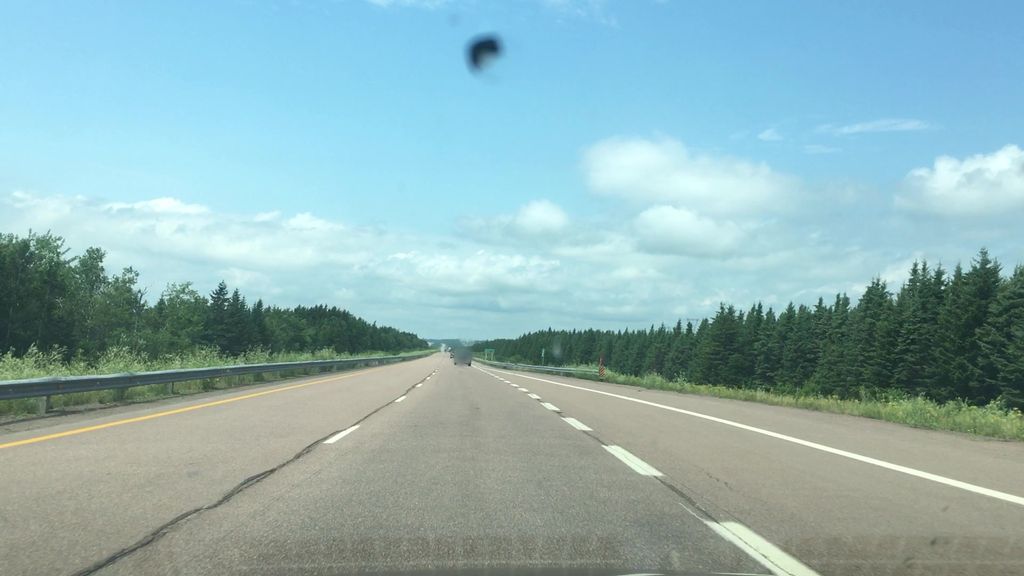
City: charlottetown